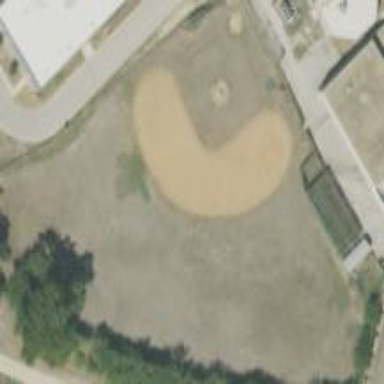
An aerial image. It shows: Baseball pitch for leisure land activities.